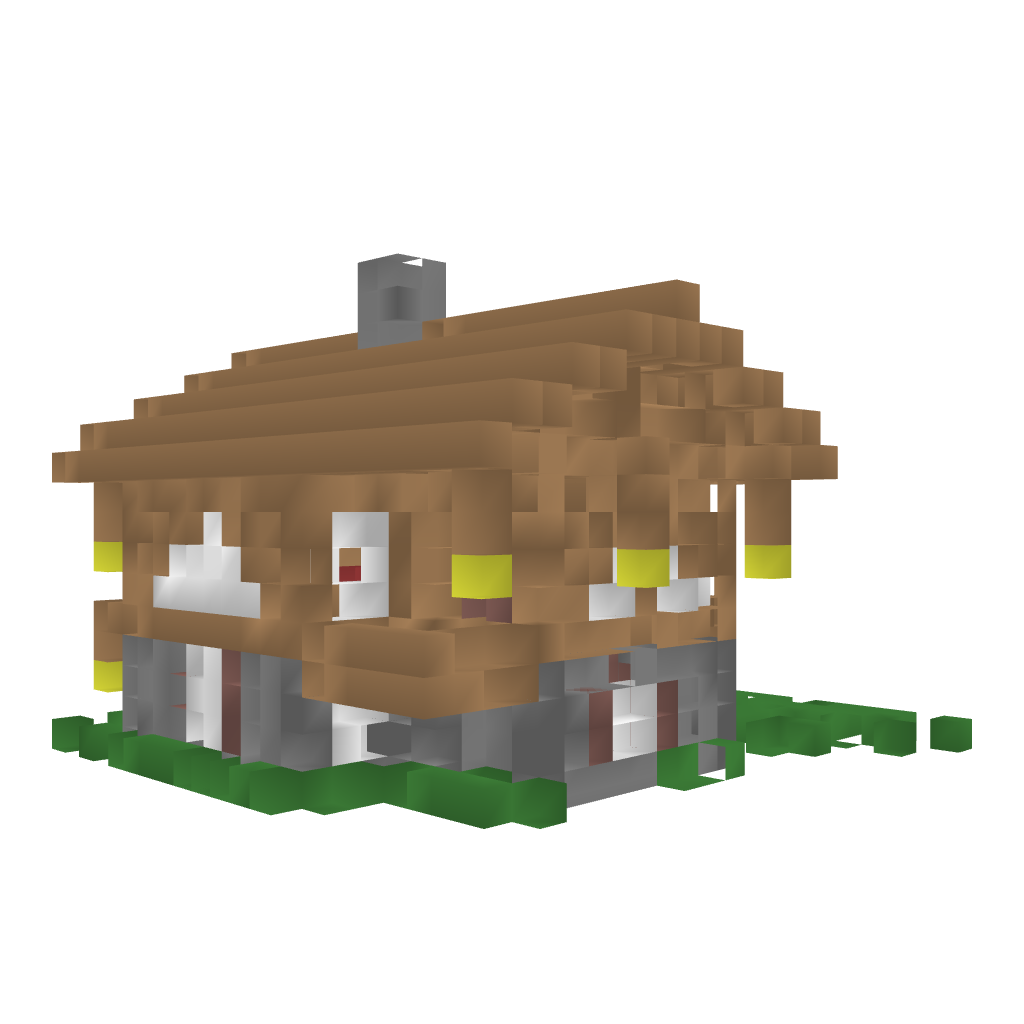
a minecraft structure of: Medieval House bad low quality